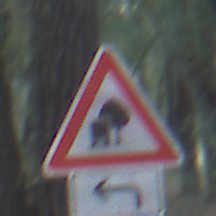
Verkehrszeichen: UnzureichendesLichtraumprofil
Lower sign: RichtungsangabeDurchPfeile2
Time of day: SunriseSunset
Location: Outdoor (Nature)
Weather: NotSpecified
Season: Autumn
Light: Natural